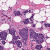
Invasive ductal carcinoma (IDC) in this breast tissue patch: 0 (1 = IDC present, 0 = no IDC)